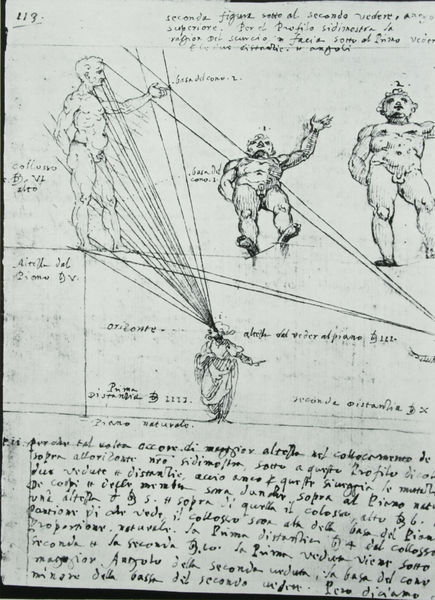
Titel: Codex Huygens, fol. 113r
Künstler: Leonardo da Vinci
Standort: New York
Institution: Pierpont Morgan Library
Schlagwörter: akt, feder, hand, körper, mann, nackt, umhang, weiß, menschen, frau, geste, grau, hut, hüte, kleid, männer, nase, profil, schwarz, skizze, zeichnung, blick, masse, anatomie, arm, augen, mensch, sehen, stehen, auge, figur, stehend, blatt, person, renaissance, skulptur, beine, schrift, papier, liegen, ansicht, italien, perspektive, studie, grafik, linien, füsse, französisch, detail, maler, junge, liegend, gedanken, oberkörper, striche, umriss, betrachter, punkte, penis, tusche, buch, strahlen, schwarzweiss, schraffur, stich, künstler, seite, illustration, text, knien, entwurf, kunst, rom, buchseite, studien, zahl, zeichnen, verkürzung, fluchtpunkt, muskel, konstruktion, zeilen, skizzenbuch, entwürfe, skizzen, herkules, geometrie, nummer, handschrift, entwur, beschreibung, standbild, lehre, proportionen, bildhauer, traktat, zeichung, michelangelo, notiz, leonardo, winkel, verbindungen, da vinci, entwurd, leonardo da vinci, notizen, messungen, berechnung, proportion, kassel, skizz, vorstudie, italienisch, sichtachsen, nakct, lehrbuch, blickwinkel, sehstrahl, korrektur, vinci, persepektive, raphael, pimmel, proportionsstudie, vermassung, blickfeld, beschreinung, buchseit, sachbuch, 16. jahrhundert, studienbuch, prespektive, lehrschrift, perspektivezeichnen, sehpyramide, leonardo da vindi, genitale, 119, augenrichtung